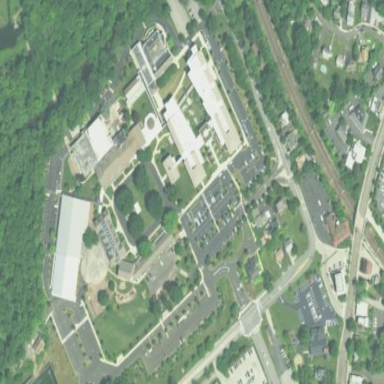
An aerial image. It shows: School building.